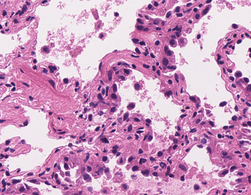
Tumor epithelial tissue: yes
Tumor-associated stroma tissue: yes
Normal tissue: no